Interaction volume radius: 10 \u00c5
Interaction volume height: 15 \u00c5
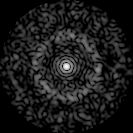
Disorder parameter: 0.8298